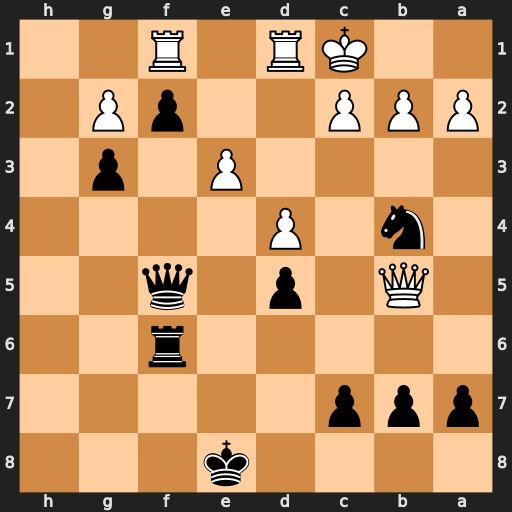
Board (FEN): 4k3/ppp5/5r2/1Q1p1q2/1n1P4/4P1p1/PPP2pP1/2KR1R2
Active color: b
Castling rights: -
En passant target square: -
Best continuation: Rc6 Rd2 Nxc2 Qxc6+ bxc6